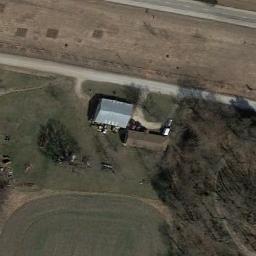
Label: residential